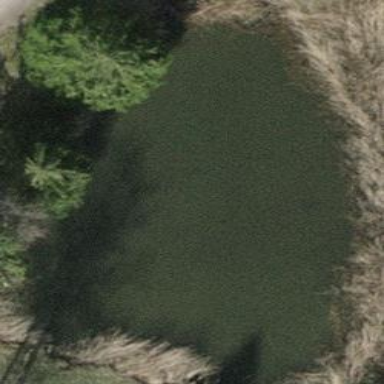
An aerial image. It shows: Pond with natural water.